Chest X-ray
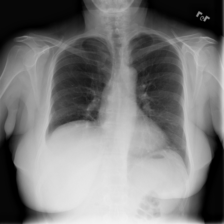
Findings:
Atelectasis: negative
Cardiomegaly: negative
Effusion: negative
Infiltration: negative
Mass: negative
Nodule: negative
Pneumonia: negative
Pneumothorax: negative
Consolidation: negative
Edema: negative
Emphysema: negative
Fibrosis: negative
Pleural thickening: negative
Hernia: negative